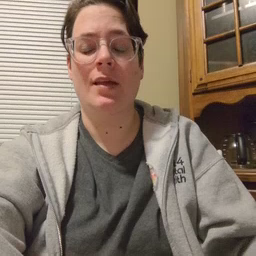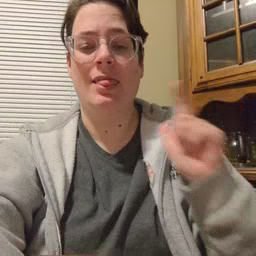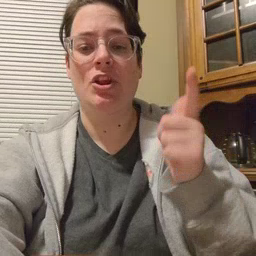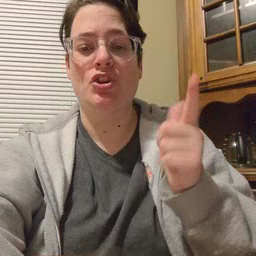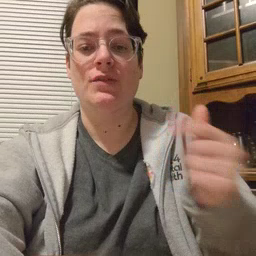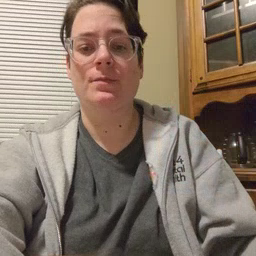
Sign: later